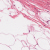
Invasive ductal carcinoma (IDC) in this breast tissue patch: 0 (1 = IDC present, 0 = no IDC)